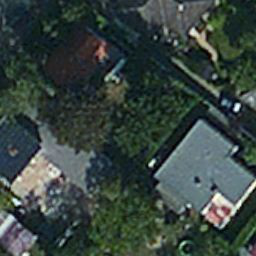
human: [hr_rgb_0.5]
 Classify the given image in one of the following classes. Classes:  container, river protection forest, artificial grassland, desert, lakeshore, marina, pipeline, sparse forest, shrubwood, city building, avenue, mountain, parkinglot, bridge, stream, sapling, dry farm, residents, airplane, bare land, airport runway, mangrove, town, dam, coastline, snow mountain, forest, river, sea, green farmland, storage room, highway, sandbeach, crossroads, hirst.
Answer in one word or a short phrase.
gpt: residents